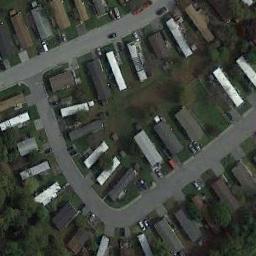
Label: residential